Field crop: tomato
Growth stage: 2
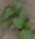
Species: solanum